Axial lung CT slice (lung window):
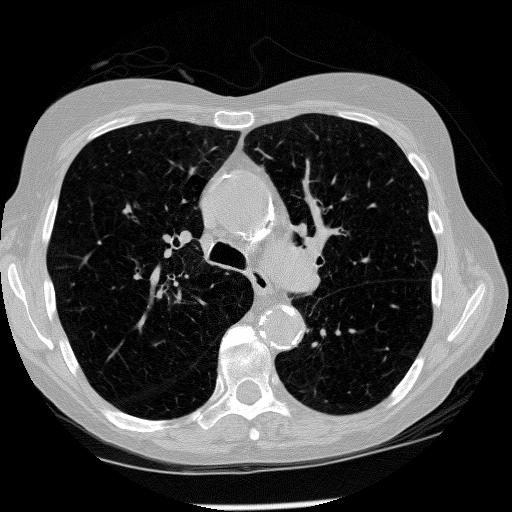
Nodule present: no